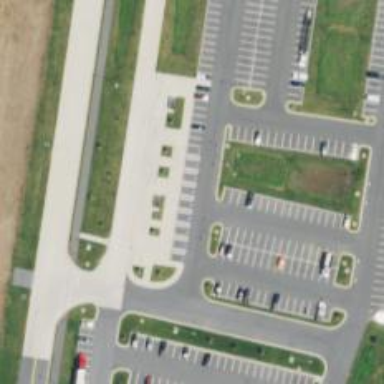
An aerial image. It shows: Parking space.